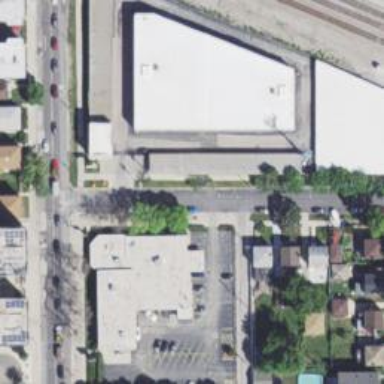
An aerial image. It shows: Storage rental shop belonging to the Public Storage brand.